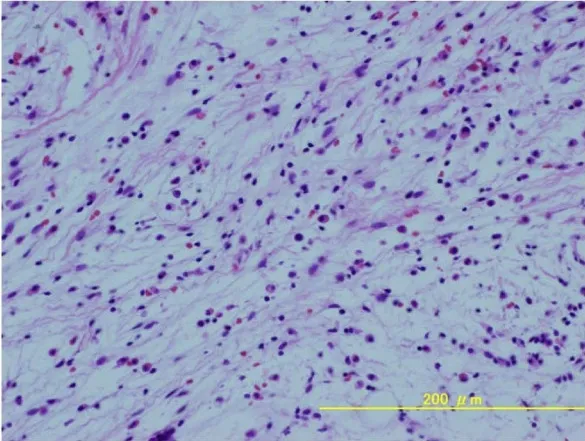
Histological feature of the soft tissue around the nerve root. Photomicrograph of the soft tissue around the nerve root showing infiltration by chronic inflammatory cells including lymphocytes and plasma cells.
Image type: pathology (h&e)